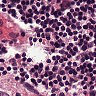
Metastatic tissue present: no